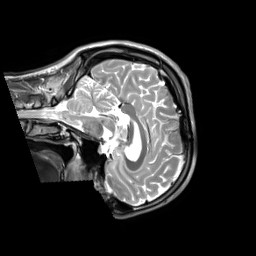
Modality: T2w
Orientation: sagittal
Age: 28
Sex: male
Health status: ill
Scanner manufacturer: siemens
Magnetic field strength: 3 T
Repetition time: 2.8 s
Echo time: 0.326 s